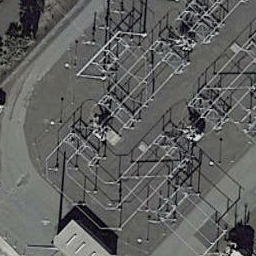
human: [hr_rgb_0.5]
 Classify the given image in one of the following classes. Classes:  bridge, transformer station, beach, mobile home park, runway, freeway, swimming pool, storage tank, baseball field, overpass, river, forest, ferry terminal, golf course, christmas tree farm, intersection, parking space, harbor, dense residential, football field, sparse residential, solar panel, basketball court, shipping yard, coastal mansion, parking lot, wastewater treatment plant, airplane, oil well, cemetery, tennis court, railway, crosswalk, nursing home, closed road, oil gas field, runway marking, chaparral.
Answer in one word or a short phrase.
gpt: transformer station